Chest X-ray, PA view. Patient: 28 years old, sex M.
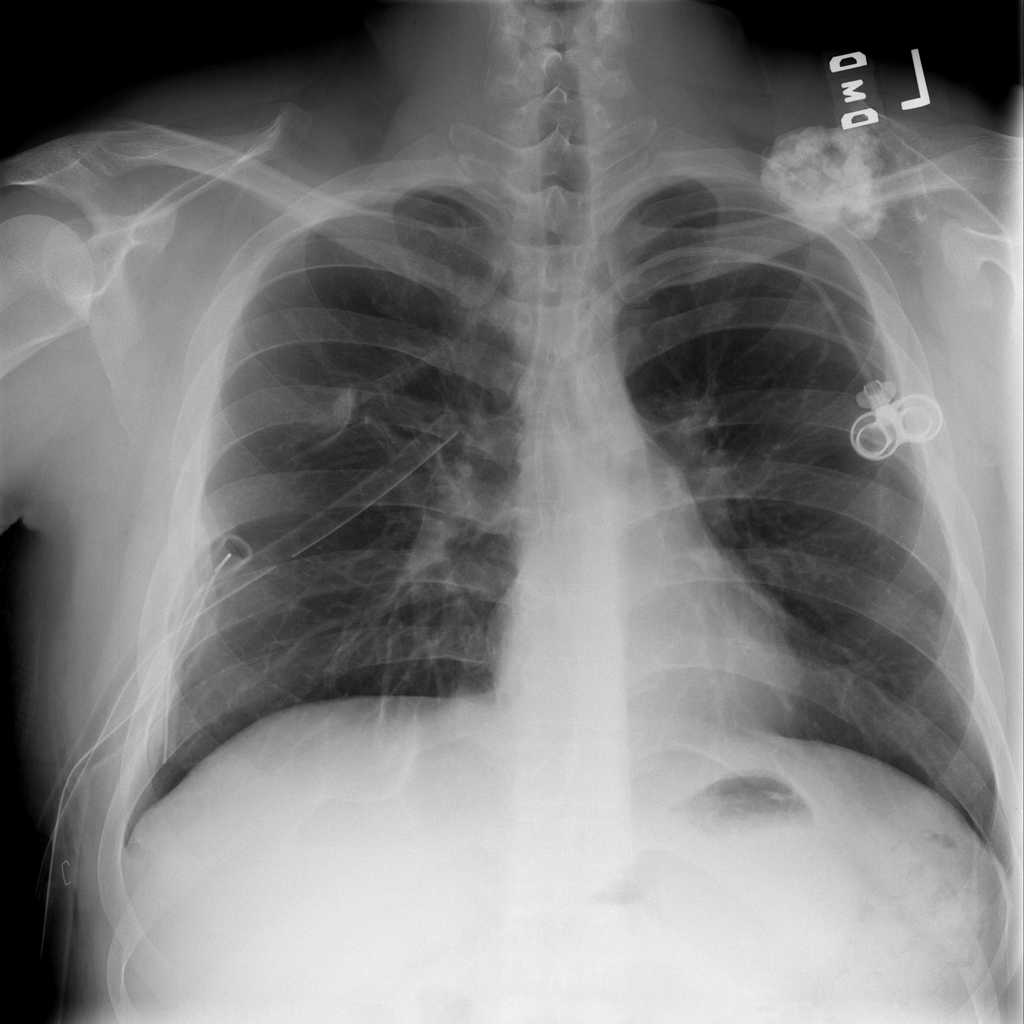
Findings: Mass